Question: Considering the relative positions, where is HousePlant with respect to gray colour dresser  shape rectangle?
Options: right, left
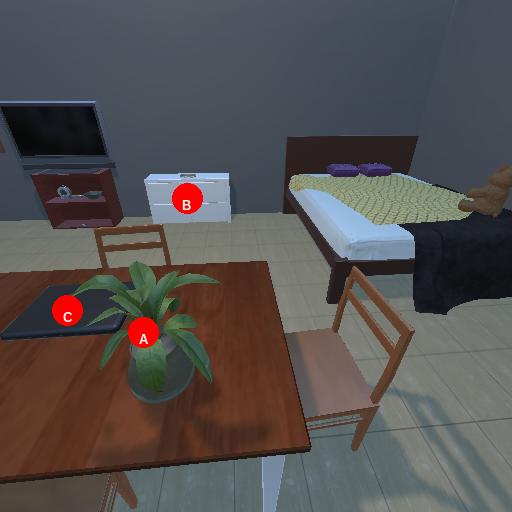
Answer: right